Question: how to apply z-index position to html scroll bar.
The problem is the scrollbar showing the backround text.
the problem occurs only in google chrome browser.
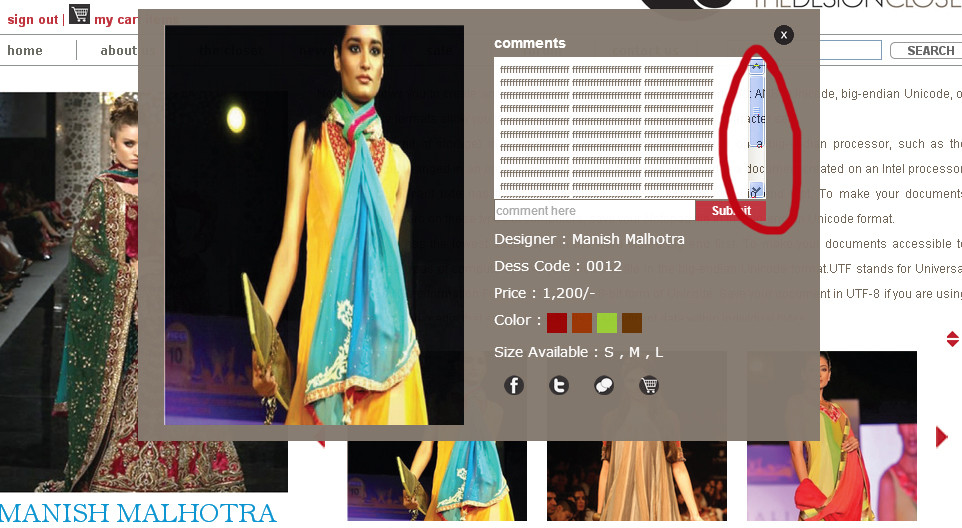
Answer: The parent container of the scrollbar has opacity < 1.0 which means all children of that container will have at the most that opacity.
How to fix it?
Use two containers.
'''
<div> <!-- Position this centrally, i.e what you have, but 1.0 opacity and no background -->
<div></div> <!-- textarea/div with overflow & scrollbars here -->
<div></div> <!-- content here with background color, opacity < 1.0 etc -->
</div>
'''